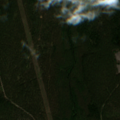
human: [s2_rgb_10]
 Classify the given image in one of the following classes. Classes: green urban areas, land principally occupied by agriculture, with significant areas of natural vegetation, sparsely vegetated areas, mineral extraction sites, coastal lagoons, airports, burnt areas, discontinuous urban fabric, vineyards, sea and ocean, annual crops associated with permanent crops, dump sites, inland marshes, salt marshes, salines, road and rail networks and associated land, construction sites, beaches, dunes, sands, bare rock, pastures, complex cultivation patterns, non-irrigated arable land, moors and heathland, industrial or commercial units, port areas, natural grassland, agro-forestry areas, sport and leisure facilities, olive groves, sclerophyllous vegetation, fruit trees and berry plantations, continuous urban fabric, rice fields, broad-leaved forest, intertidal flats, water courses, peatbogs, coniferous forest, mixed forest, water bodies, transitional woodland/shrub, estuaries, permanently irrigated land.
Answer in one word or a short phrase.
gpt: coniferous forest, mixed forest